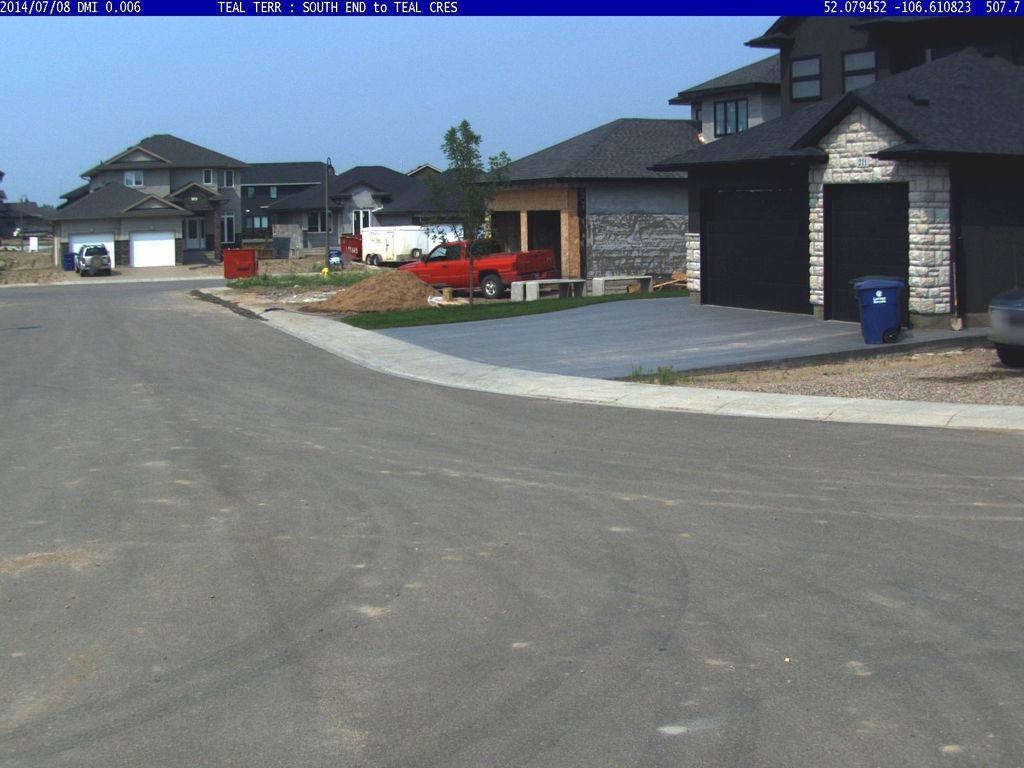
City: saskatoon